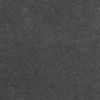
Label: dusty